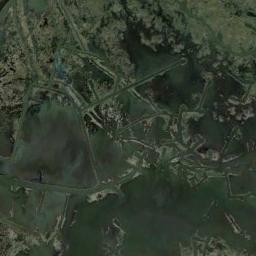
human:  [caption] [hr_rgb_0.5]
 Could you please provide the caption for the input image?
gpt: Many waters of different sizes and shapes are surrounded by wetlands .

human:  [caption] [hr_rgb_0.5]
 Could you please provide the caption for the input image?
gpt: The surface of the lake in a wetland is covered with a large dense dark green and light green mixed plants .

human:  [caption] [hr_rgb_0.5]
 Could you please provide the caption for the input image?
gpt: Except for the waters, this wetland is covered by vegetation .

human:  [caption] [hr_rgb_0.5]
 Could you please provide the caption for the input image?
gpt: The wetland consists of dry and green plants and water .

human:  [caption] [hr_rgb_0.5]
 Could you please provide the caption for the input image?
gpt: There are many water areas of different sizes on the wetland .